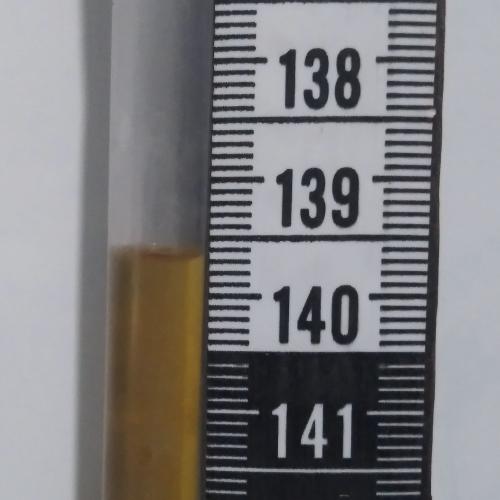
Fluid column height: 139.7 cm